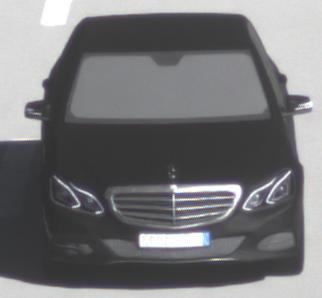
Make: Mercedes-Benz
Model: E 200
Detailed model: E-Class (212) Limousine
Model produced from: 2013/04
Model produced until: 2015/10
Doors: 4
Color: black
Road condition: dry road
Daytime: morning or afternoon
Contrast: medium contrast